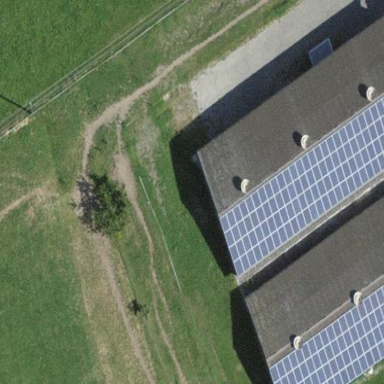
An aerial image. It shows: Solar power generator.